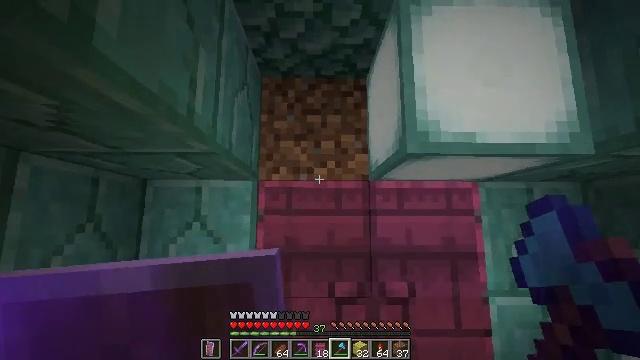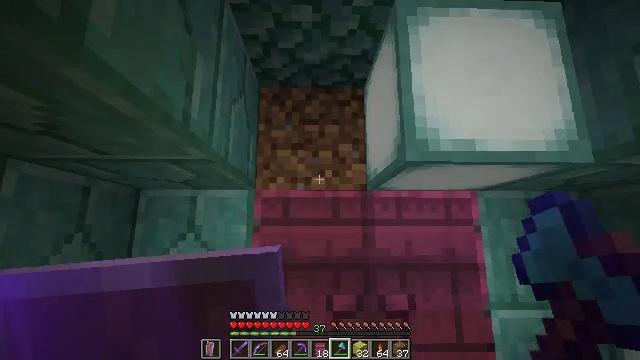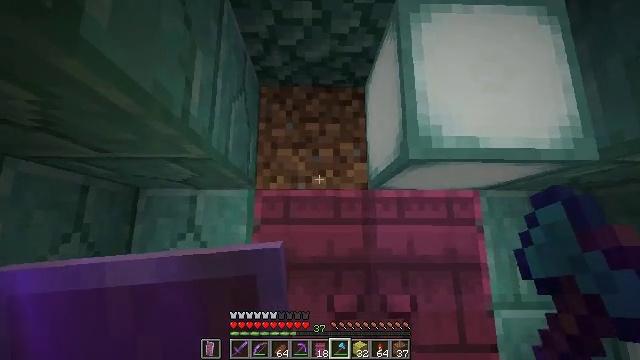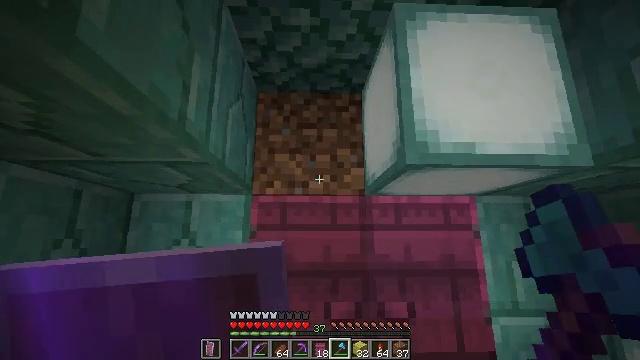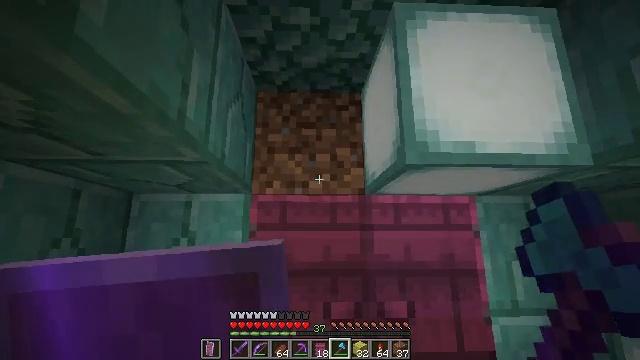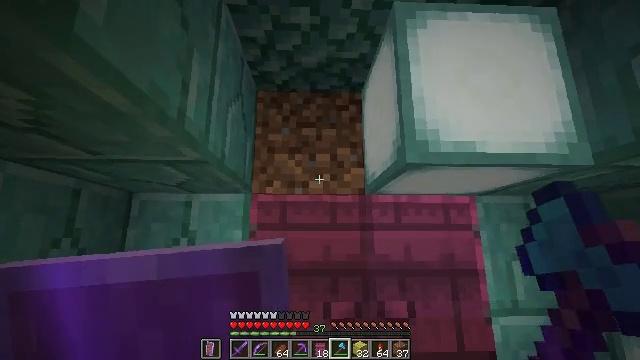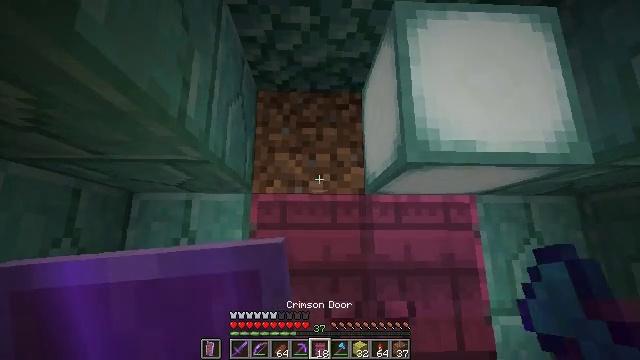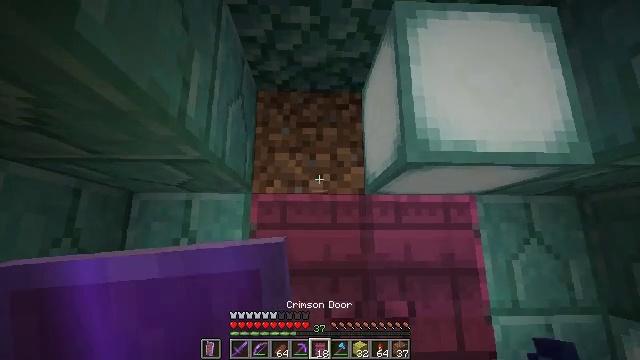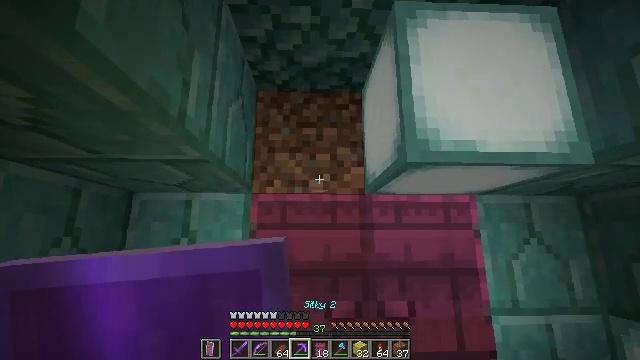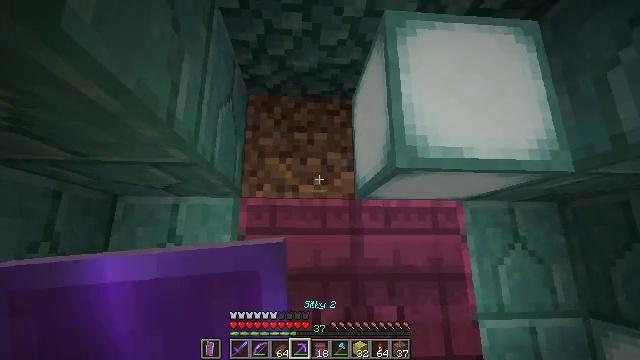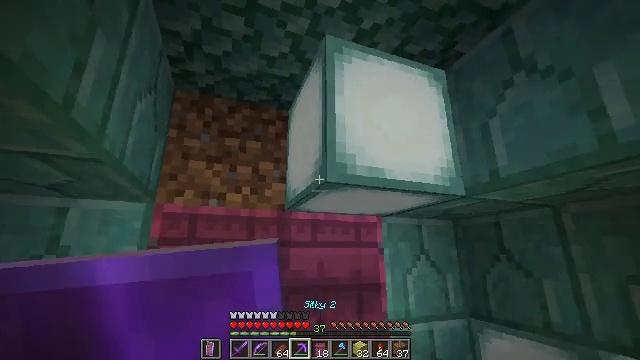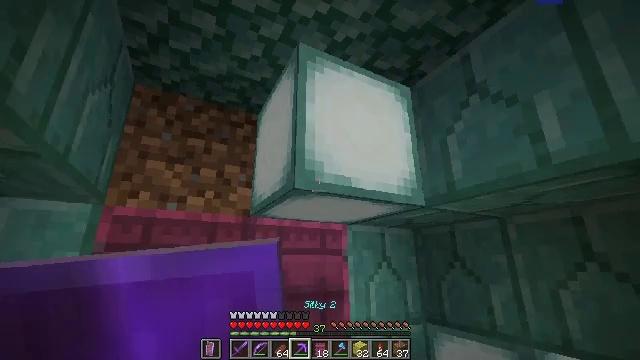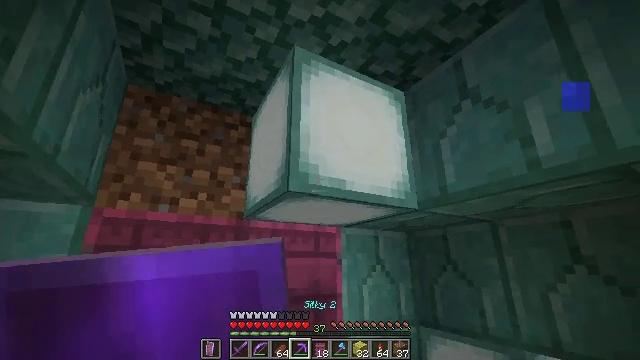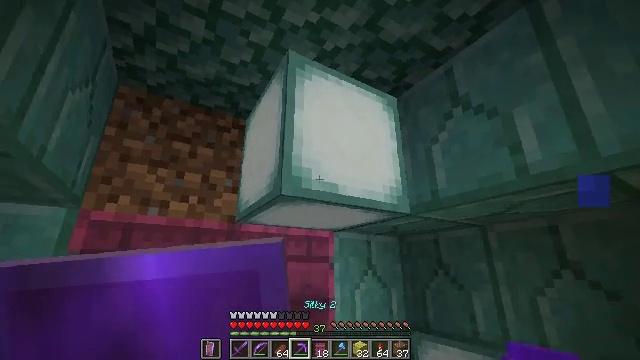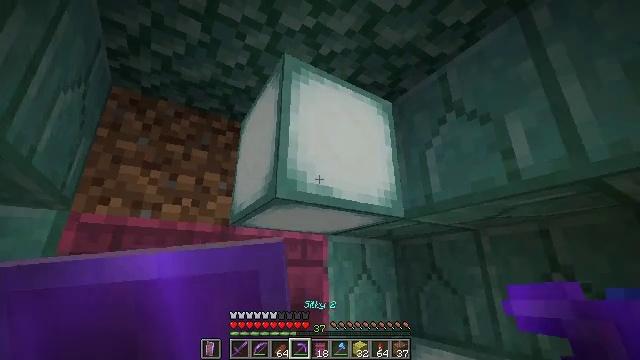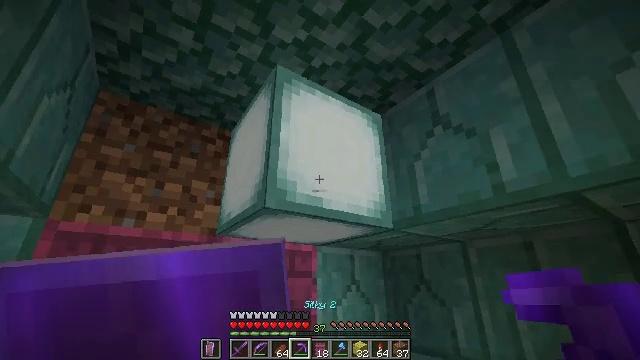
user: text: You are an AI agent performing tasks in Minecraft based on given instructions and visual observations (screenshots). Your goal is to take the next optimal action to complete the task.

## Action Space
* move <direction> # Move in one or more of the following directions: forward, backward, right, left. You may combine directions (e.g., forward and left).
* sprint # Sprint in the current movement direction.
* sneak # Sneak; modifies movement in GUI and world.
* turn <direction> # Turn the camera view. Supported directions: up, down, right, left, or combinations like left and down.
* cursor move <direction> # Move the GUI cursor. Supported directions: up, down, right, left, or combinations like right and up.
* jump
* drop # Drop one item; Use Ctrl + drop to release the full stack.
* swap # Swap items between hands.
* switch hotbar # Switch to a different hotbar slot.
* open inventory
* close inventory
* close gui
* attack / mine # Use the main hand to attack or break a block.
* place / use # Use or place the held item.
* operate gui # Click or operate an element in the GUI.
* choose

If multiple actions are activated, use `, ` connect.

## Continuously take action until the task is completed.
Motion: motion action
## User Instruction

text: Harvest the sea lantern from its structure.
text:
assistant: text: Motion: turn up
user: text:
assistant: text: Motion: no_op
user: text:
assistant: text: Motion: turn up
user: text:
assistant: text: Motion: no_op
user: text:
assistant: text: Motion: no_op
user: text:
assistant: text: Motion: no_op
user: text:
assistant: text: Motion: no_op
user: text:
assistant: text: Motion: no_op
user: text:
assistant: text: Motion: turn right and up
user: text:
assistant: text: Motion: turn right and up
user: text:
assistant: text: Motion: turn right and up
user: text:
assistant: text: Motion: turn right
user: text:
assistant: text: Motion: turn right
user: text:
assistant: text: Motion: turn right
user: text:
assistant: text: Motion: turn right and up
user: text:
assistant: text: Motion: turn right and up
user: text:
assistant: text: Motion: no_op
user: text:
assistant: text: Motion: turn left
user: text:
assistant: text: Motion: turn left
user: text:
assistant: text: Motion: attack / mine
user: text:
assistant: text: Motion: attack / mine
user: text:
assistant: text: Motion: attack / mine
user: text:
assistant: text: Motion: attack / mine
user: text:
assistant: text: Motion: attack / mine
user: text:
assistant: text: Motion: no_op
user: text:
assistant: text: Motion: no_op
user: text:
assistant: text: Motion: no_op
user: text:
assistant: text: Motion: no_op
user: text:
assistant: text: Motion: no_op
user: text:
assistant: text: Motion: no_op